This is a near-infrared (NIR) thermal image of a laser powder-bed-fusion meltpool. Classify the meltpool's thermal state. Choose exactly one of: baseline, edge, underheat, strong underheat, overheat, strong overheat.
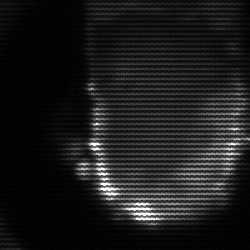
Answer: baseline